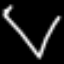
Label: diamond